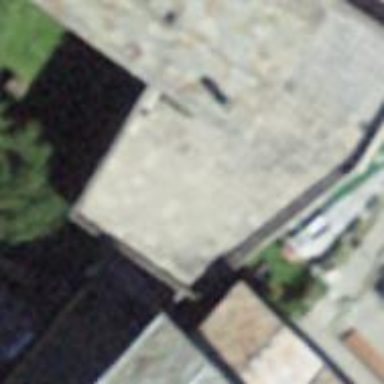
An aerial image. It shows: Restaurant.